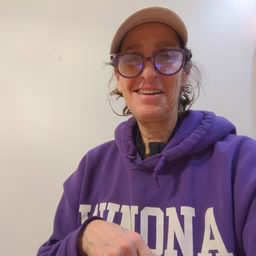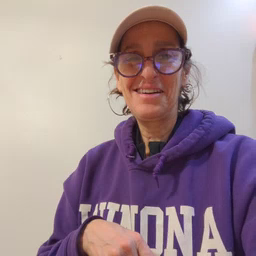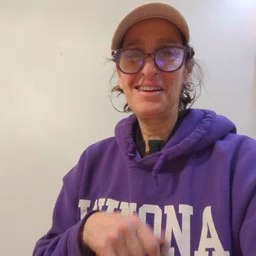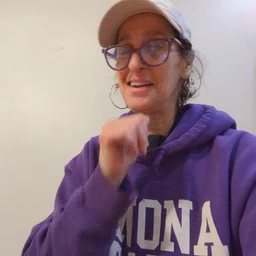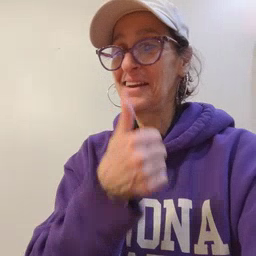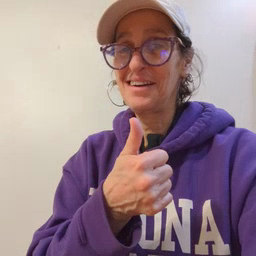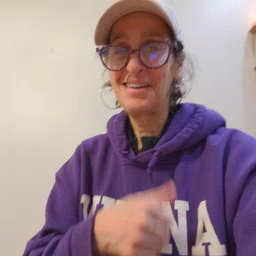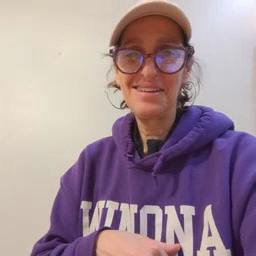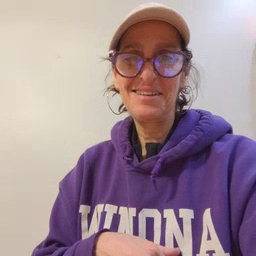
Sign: not